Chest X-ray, PA view. Patient: 34 years old, sex M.
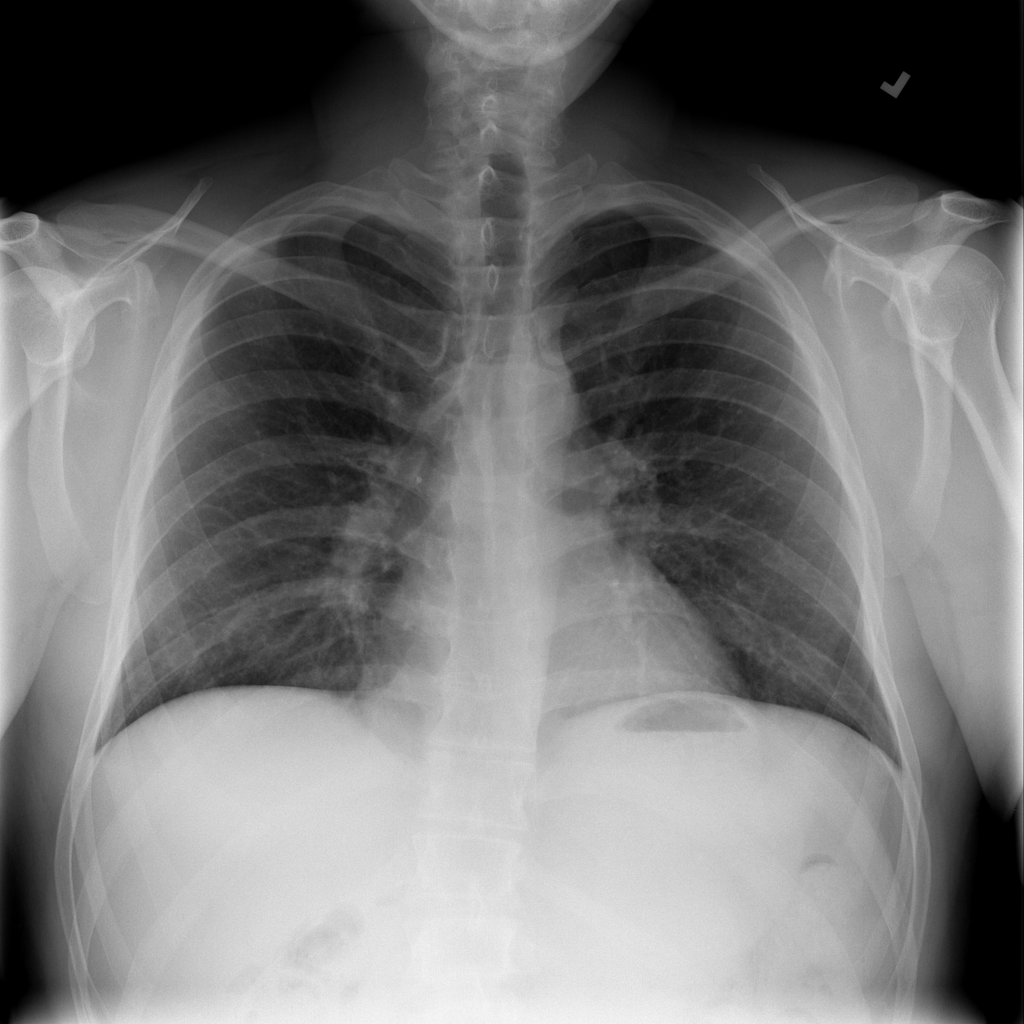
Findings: No Finding